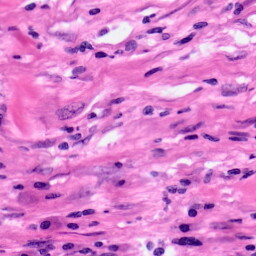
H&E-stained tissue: Pancreatic